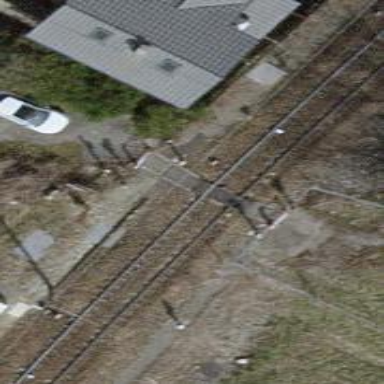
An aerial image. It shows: Uncontrolled railway crossing.